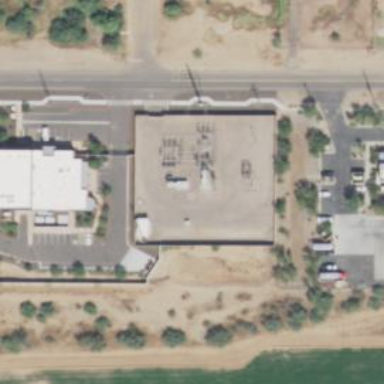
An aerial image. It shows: Outdoor power substation at the distribution level with surrounding wall barrier.